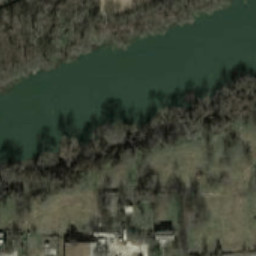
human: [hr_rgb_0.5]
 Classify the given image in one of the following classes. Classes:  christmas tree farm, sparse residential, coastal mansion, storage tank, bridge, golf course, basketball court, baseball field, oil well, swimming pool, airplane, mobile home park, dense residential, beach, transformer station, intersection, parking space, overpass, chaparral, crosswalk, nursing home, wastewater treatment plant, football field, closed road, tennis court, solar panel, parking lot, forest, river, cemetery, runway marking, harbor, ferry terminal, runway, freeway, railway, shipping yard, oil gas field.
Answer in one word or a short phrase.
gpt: river